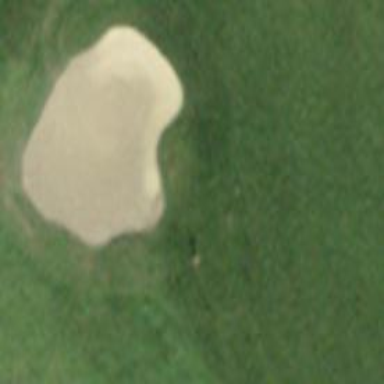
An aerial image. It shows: Bunker filled with sand on golf course.